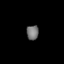
Tissue: lung
Cell type: Endothelial cells
Senescence score: 0.5821
Nuclear area (px): 175
Mean DAPI intensity: 114.383